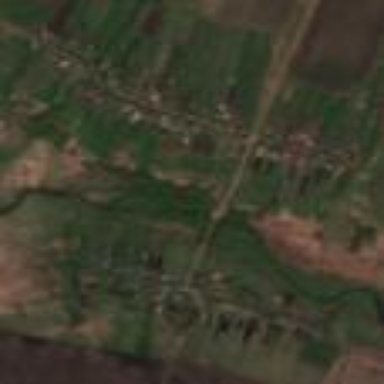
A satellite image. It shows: Village.